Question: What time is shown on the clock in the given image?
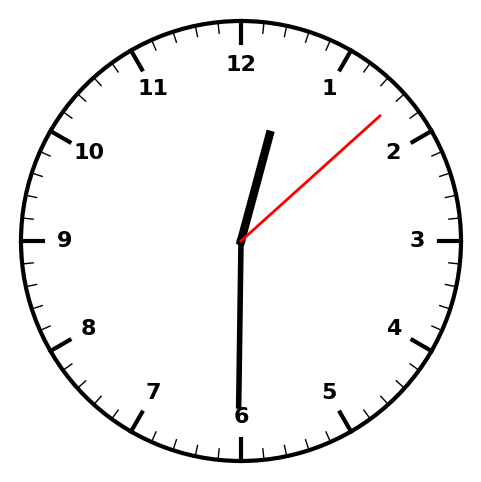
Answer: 12:30:08